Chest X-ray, PA view. Patient: 29 years old, sex M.
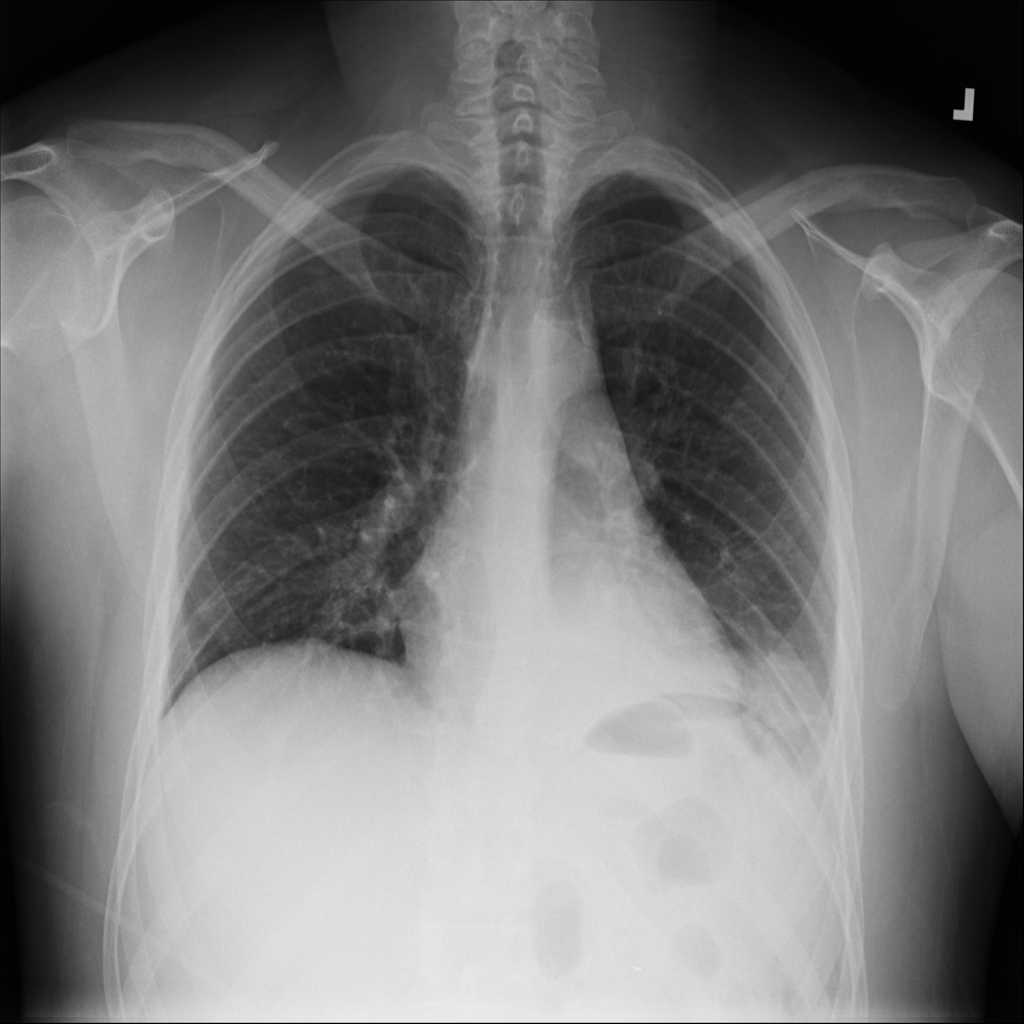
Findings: Consolidation